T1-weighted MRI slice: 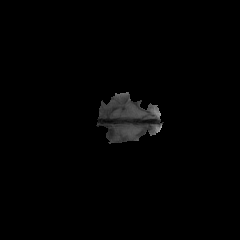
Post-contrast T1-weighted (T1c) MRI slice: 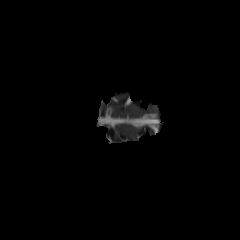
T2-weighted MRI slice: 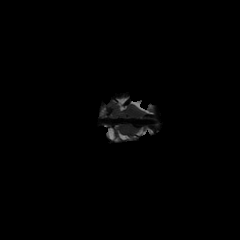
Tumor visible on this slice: no